Question: I am working on a bash script to configure openldap and add ldif script with users and groups.
How can I write the password from the bash script ?
This is the script I run when it asks for password:
'''
ldapadd -h localhost -D "cn=admin,dc=sysadmin1,dc=hioa,dc=no" -W -x -f /etc/ldap/base.ldif
'''
EDIT:
I tried this and created a passwd.txt file with the password:
'''
ldapadd -h localhost -D "cn=admin,dc=sysadmin1,dc=hioa,dc=no" -W -x -y'passwd.txt' -f /etc/ldap/base.ldif
'''
But gets this error:
'''
Warning: Password file passwd.txt is publicly readable/writeable
ldap_bind: Invalid credentials (49)
'''

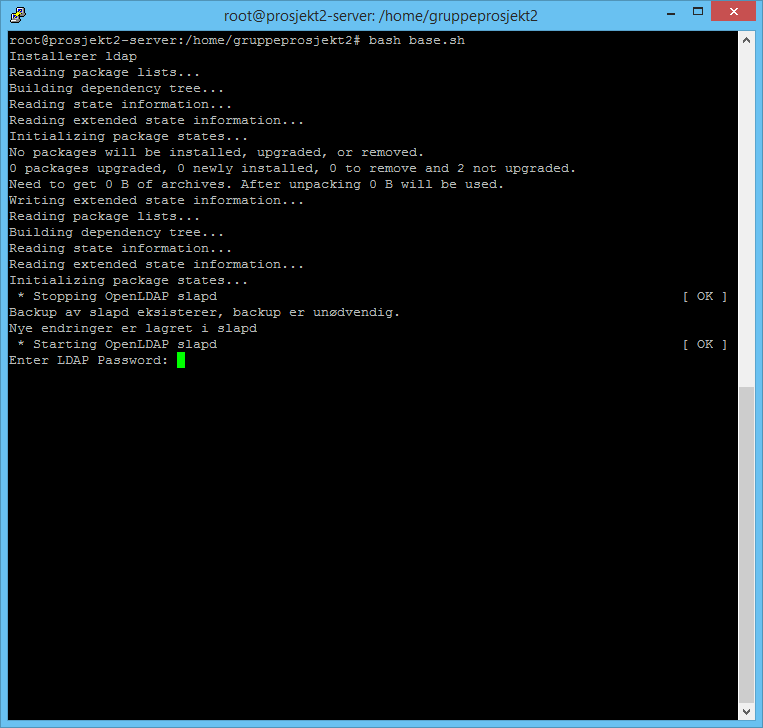
Answer: man ldapadd.
'''
-W
Prompt for simple authentication. This is used instead of specifying the password on the command line.
-w passwd
Use passwd as the password for simple authentication.
-y passwdfile
Use complete contents of passwdfile as the password for simple authentication.
'''
So seems you are looking for option of '-w' or '-y', not '-W'